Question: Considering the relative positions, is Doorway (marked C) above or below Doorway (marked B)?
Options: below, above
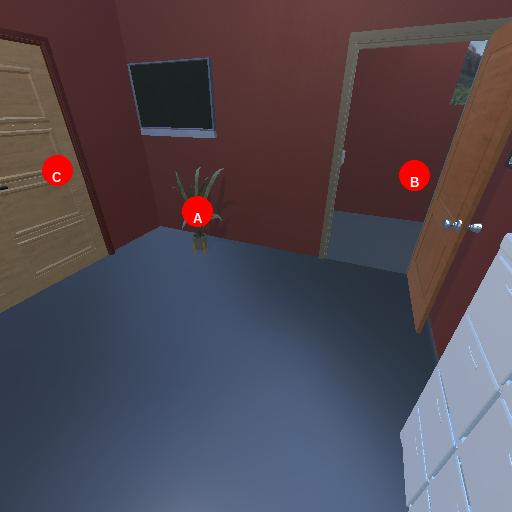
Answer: below